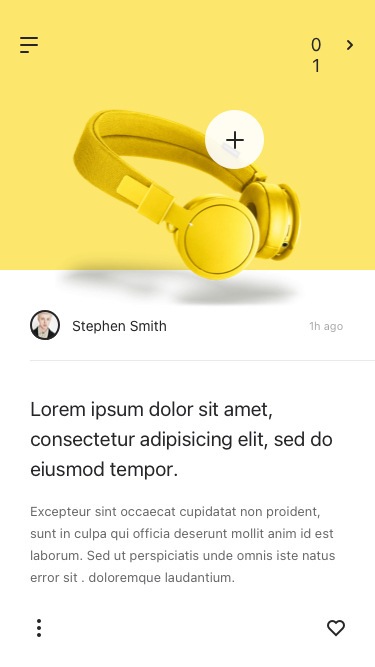
Text in this UI design:
Lorem ipsum dolor sit amet, consectetur adipisicing elit, sed do eiusmod tempor.
Stephen Smith
1h ago
Excepteur sint occaecat cupidatat non proident, sunt in culpa qui officia deserunt mollit anim id est laborum. Sed ut perspiciatis unde omnis iste natus error sit . doloremque laudantium.
01